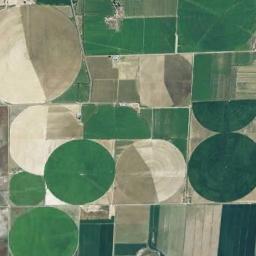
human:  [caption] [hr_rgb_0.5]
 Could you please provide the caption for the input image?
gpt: Several green and khaki circular farmlands with different radii are on the ground and some other shapes of farmlands beside .

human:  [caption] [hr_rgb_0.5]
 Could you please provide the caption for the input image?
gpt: Most round fields are green .

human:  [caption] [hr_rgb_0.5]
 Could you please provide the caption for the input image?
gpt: There are some deep green circle farmland and some bare circle farmland .

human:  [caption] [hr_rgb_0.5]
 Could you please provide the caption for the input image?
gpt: Many dark green, Light green, And tan mixed circular fields, Including semi-circular .

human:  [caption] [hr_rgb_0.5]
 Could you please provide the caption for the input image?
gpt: There are some circular farmlands of different sizes .